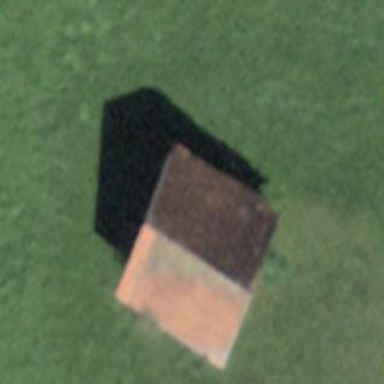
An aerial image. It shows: Shed building.